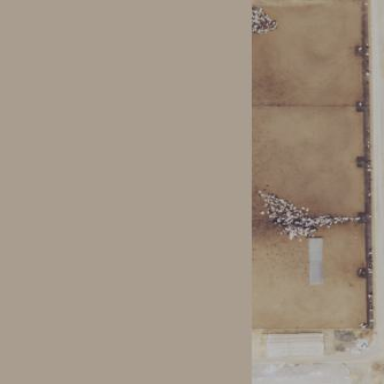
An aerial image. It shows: Farmyard area.